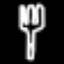
Label: fork